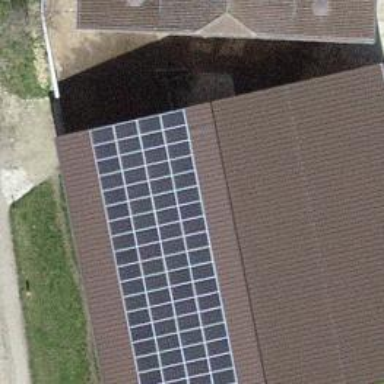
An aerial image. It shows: Solar power generator utilizing photovoltaic technology with solar photovoltaic panels.